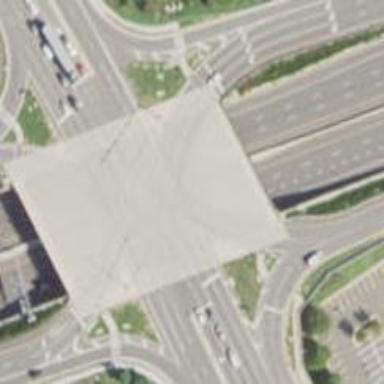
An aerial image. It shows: Bridge along trunk link highway.